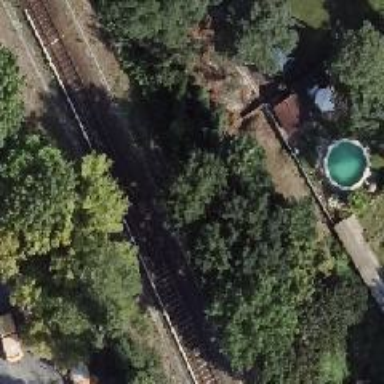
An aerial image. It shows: Abandoned railway.